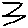
Label: zigzag